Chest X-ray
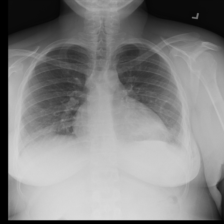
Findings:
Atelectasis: negative
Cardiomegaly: positive
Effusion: positive
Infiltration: negative
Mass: negative
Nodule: negative
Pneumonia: negative
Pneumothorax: negative
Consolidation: negative
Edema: negative
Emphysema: positive
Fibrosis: negative
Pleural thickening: negative
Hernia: negative